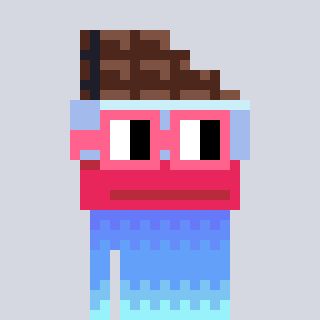
a pixel art character with square pink glasses, a chocolate-shaped head and a slimegreen-colored body on a cool background